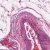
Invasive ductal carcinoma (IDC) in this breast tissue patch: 0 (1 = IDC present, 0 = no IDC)